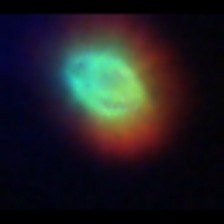
Taxon: NanoPlankton
Group: Other